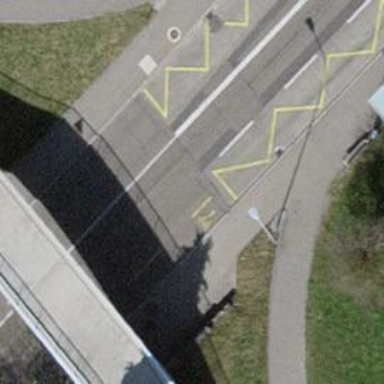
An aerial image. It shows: Public transport stop position.